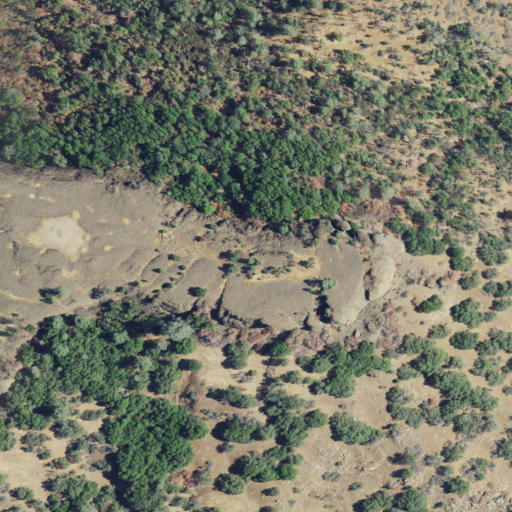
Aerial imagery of mountain in California named Bug Table containing evergreen forest, shrub, grassland, and deciduous forest